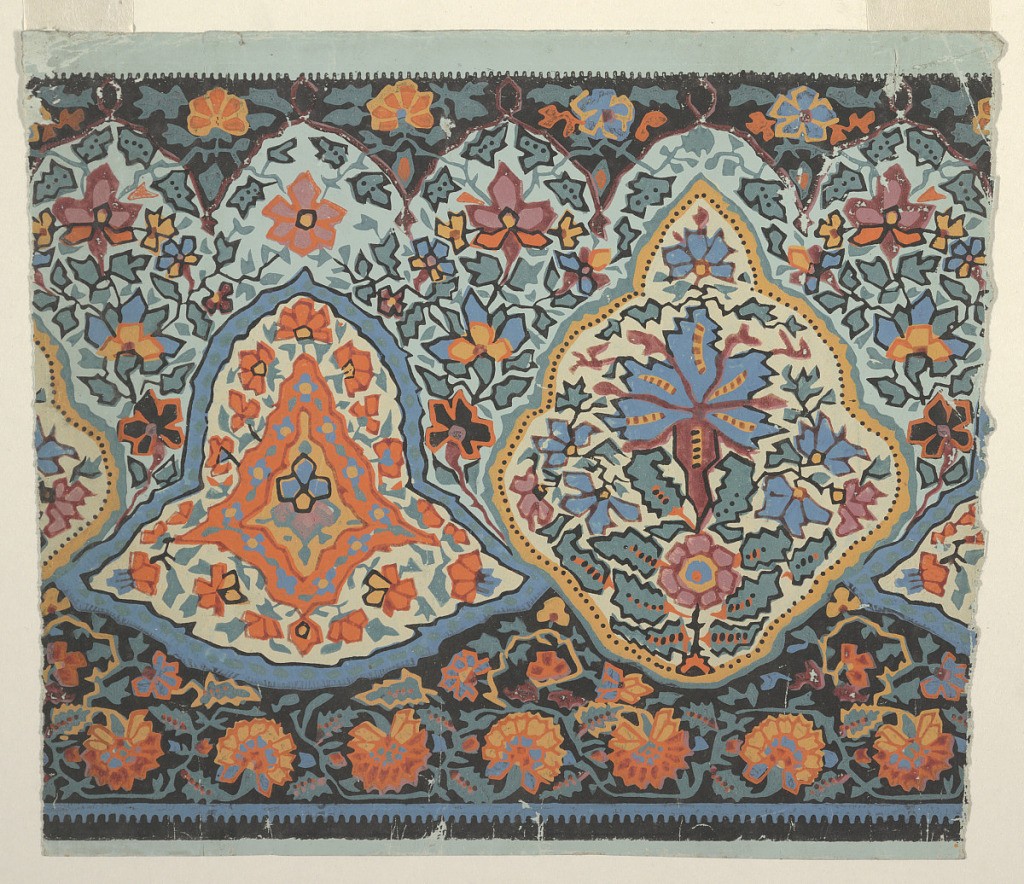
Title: Textile Design: Woven Border
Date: mid- 19th century
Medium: Brush and goauche on two sheets of paper
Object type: Drawing
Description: South-Asian inspired design for a woven border featuring an arcade at top and a carnation rinceaux at bottom. Central portion features two flower-filled medallions intended for repeat.